Question: I have the below query ....
'''
SELECT NGPCostPosition.ProjectNo, NGPCostPosition.CostCat,
NGPCostPosition.DocumentNumber, NGPCostPosition.TransactionDate,
NGPCostPosition.UnitCost, NGPCostPosition.TotalCost,
NGPCostPosition.CreditorEmployeeName, NGPCostPosition.SummaryCostCat,
PurchaseNGP_PL.CalculatedCost,
CASE
WHEN
DATEPART(MONTH, NGPCostPosition.TransactionDate) = DATEPART(MONTH, GETDATE())
AND
DATEPART(YEAR, NGPCostPosition.TransactionDate) = DATEPART(YEAR, GETDATE())
THEN TotalCost
ELSE 0
END AS CurrentMonthCost2
FROM NGPCostPosition INNER JOIN
PurchaseNGP_PL
ON NGPCostPosition.ProjectNo = PurchaseNGP_PL.PAPROJNUMBER
AND NGPCostPosition.DocumentNumber = PurchaseNGP_PL.DocumentNumber
AND NGPCostPosition.SummaryCostCat = PurchaseNGP_PL.SummaryCostCat
WHERE NGPCostPosition.ProjectNo = @ProjectNumber
AND CostCat ='P070'
OR CostCat ='P080'
AND NGPCostPosition.ProjectNo = @ProjectNumber
AND NGPCostPosition.TotalCost = ABS(PurchaseNGP_PL.CalculatedCost)
GROUP BY NGPCostPosition.ProjectNo,
NGPCostPosition.CostCat,
NGPCostPosition.DocumentNumber,
NGPCostPosition.TransactionDate,
NGPCostPosition.UnitCost,
NGPCostPosition.TotalCost,
NGPCostPosition.CreditorEmployeeName,
NGPCostPosition.SummaryCostCat,
PurchaseNGP_PL.CalculatedCost
'''
That gives me the below results ...

What I want to do is limit the column 'ProjectNo' to the first 5 numbers only. (eg. 12169)
Could someone advise if this is possible and what the best way to do this is?
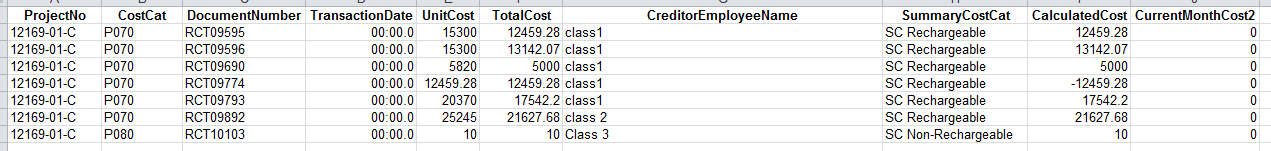
Answer: You can do:
'''
SELECT LEFT(NGPCostPosition.ProjectNo, 5) TruncatedProjectNumber, ....
'''
Then change your grouping to use 'TruncatedProjectNumber'